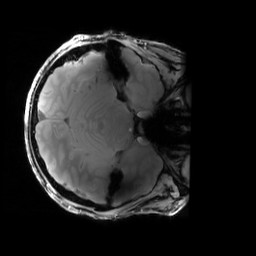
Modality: PDw
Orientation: axial
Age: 23
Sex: male
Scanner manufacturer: siemens
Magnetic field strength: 6.98 T
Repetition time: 1.78 s
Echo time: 0.00386 s